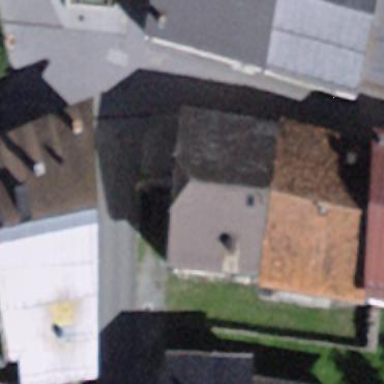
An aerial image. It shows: Building with gabled roof oriented across its structure.